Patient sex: M
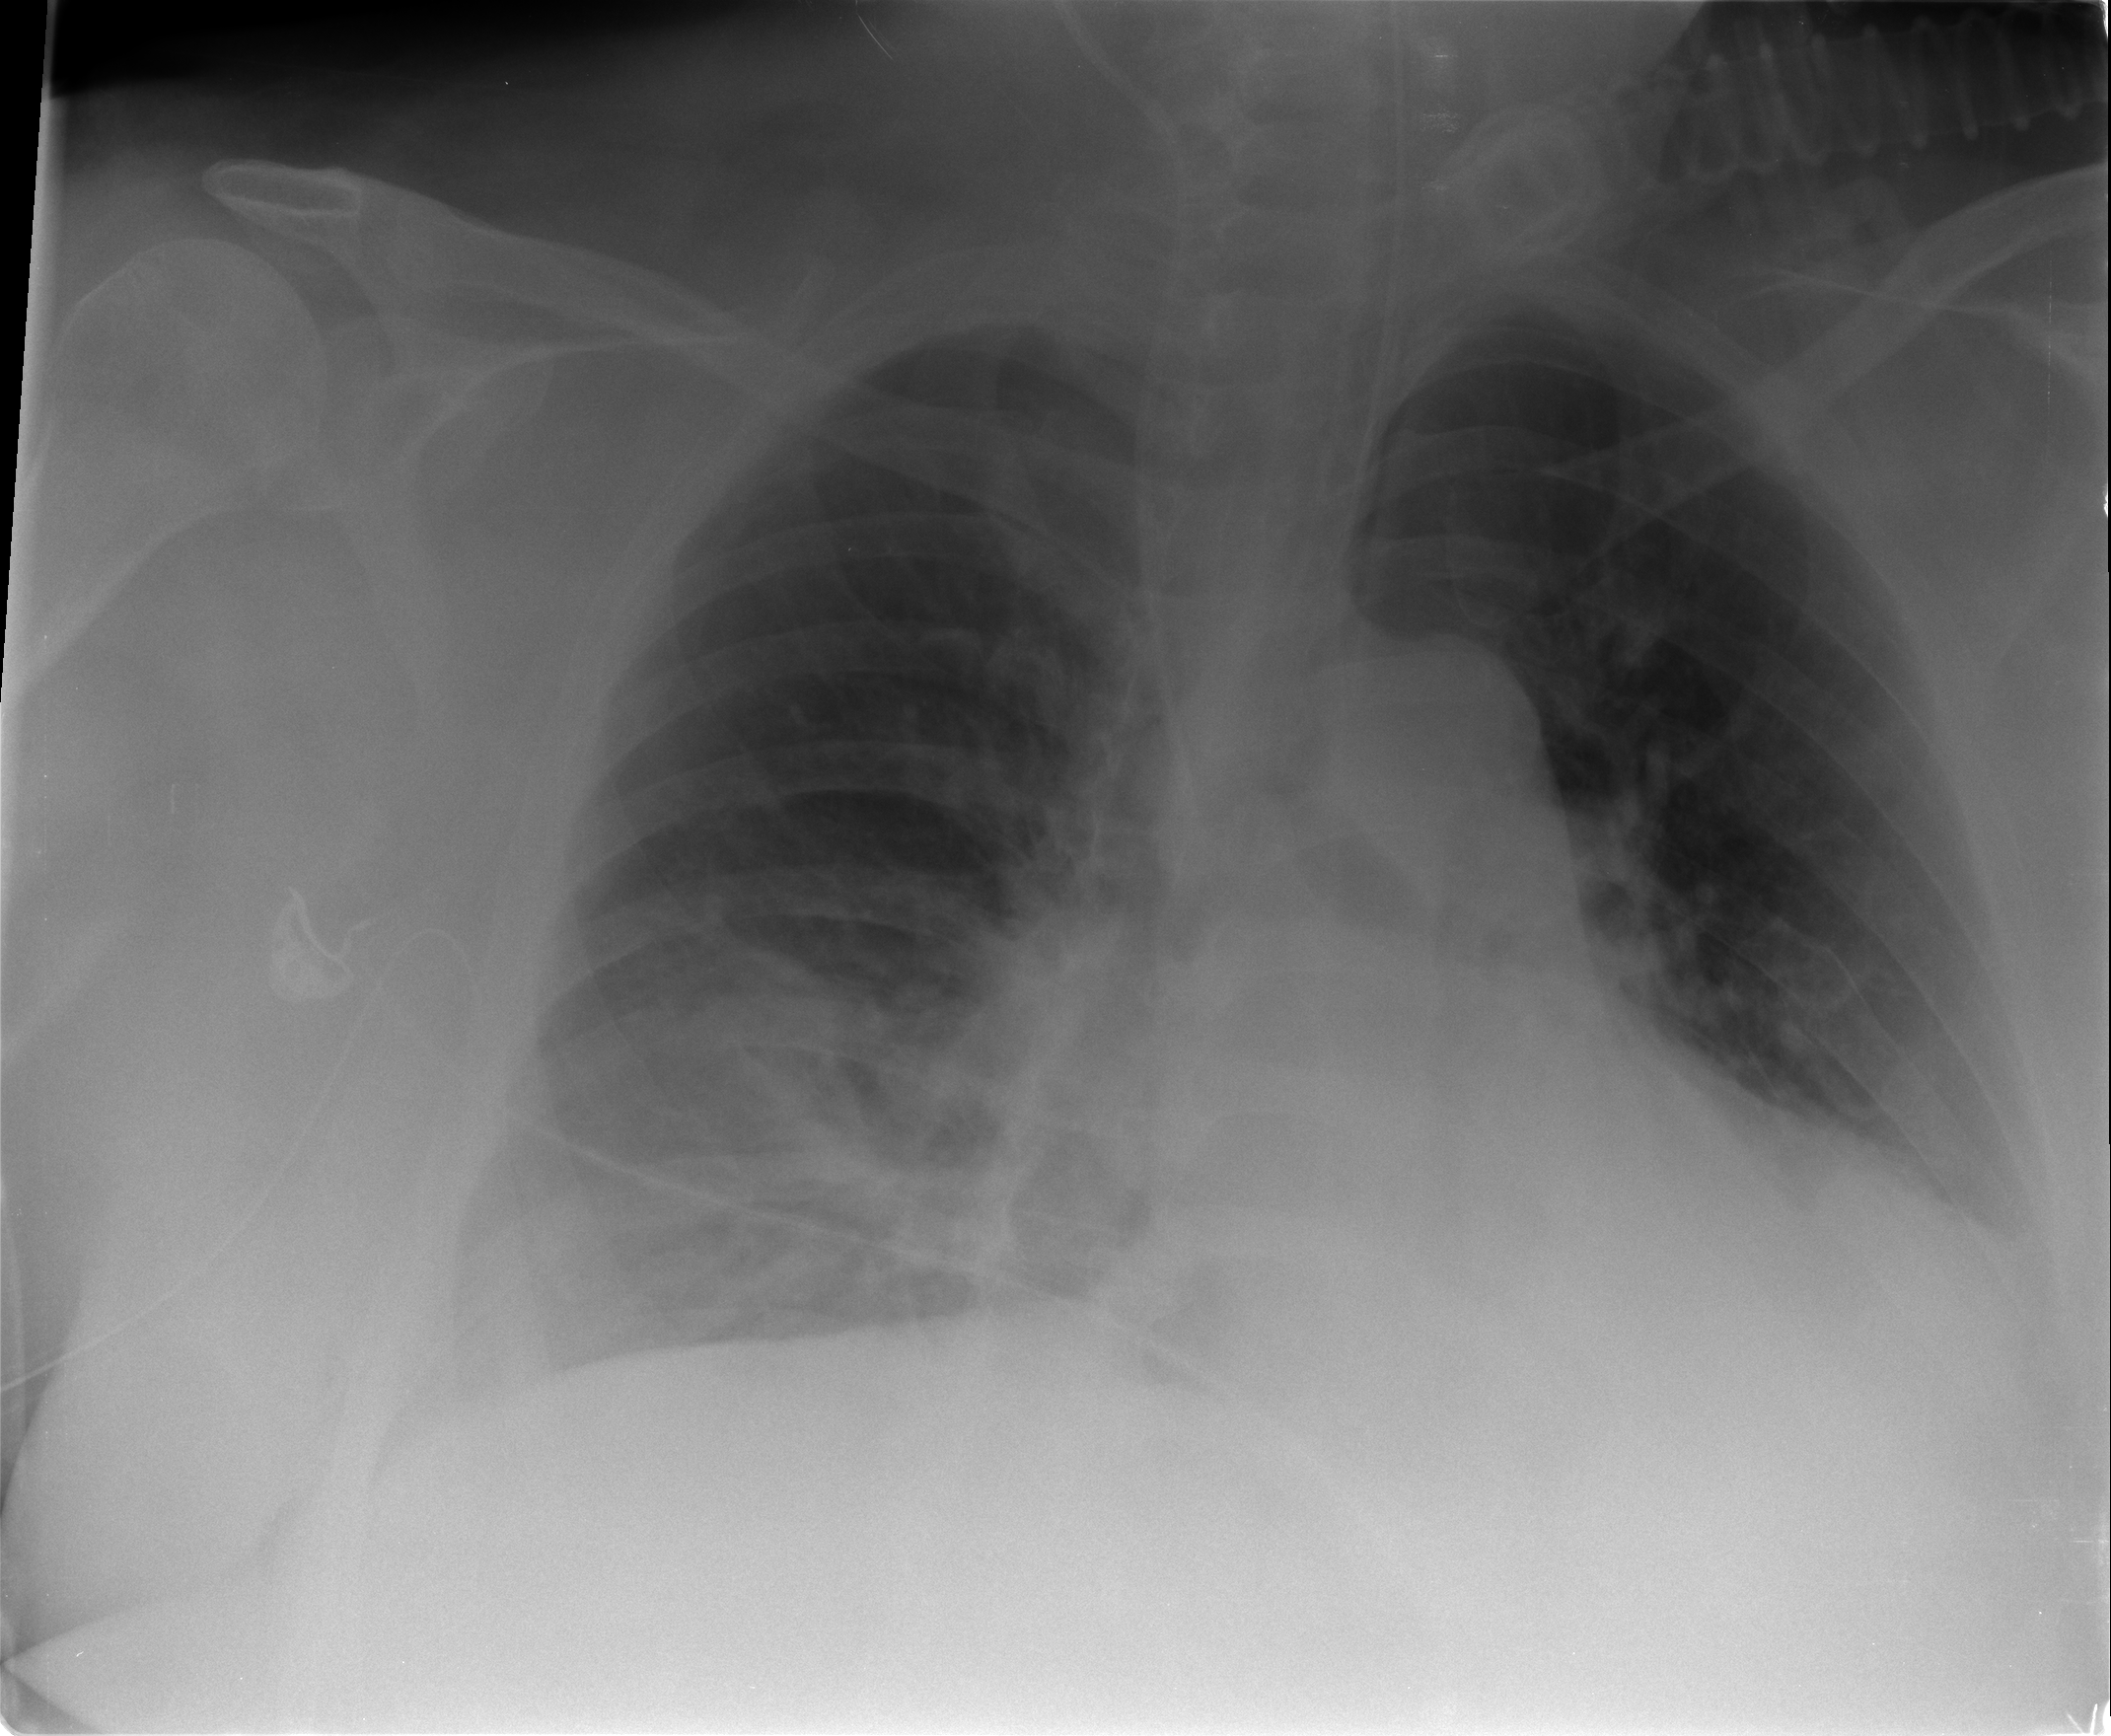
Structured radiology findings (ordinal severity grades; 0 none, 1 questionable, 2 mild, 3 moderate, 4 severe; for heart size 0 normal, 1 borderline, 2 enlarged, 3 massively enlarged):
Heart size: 2
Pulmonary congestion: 2
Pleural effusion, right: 2
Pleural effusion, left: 2
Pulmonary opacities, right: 2
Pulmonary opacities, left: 0
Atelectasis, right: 2
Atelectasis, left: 2